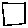
Label: square